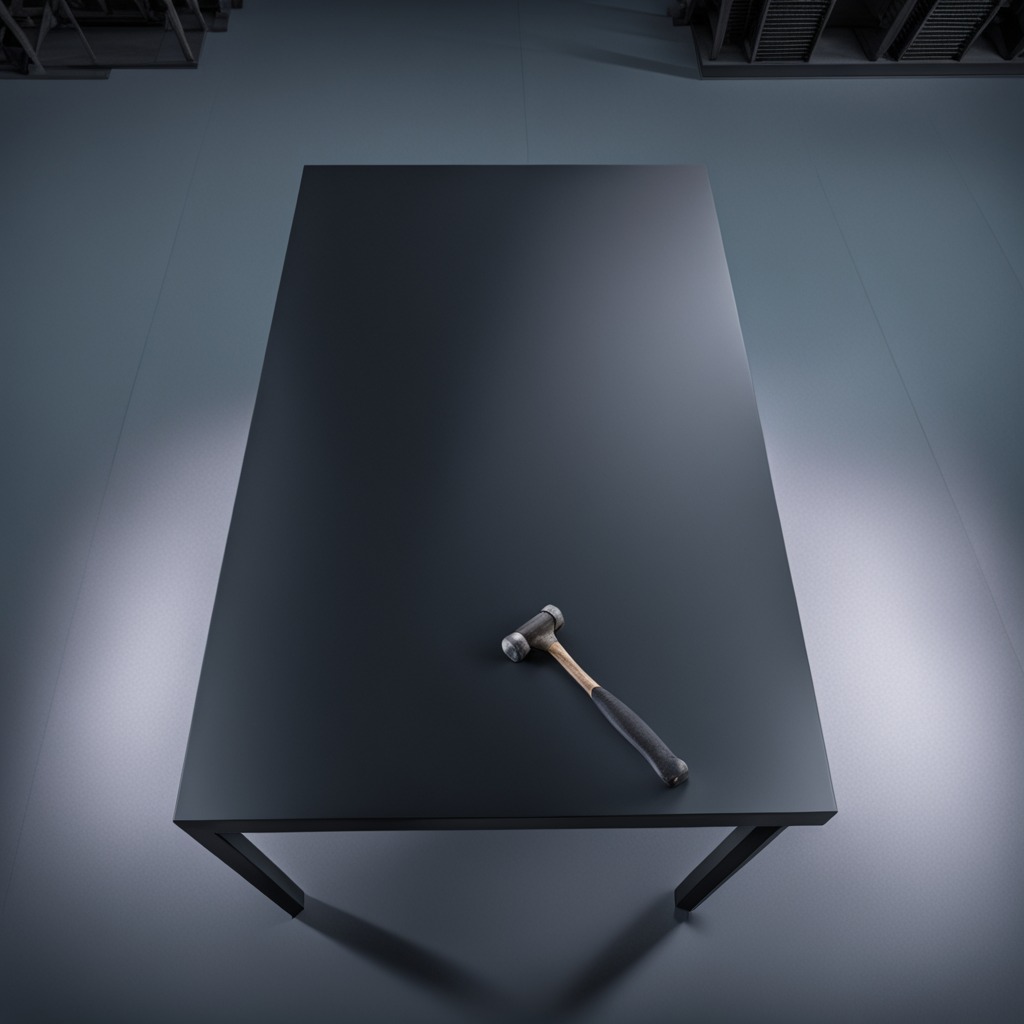
A hammer is lying on a clean empty table in a basement in the evening soft directional lighting on the tabletop realistic grain studio-quality clarity centered framing